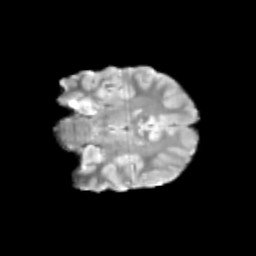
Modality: T2w
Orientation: coronal
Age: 9
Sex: male
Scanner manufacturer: siemens
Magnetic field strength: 3 T
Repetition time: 3.8 s
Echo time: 0.07 s